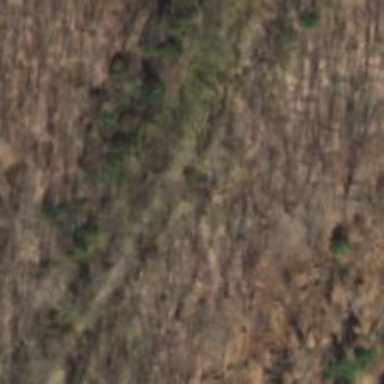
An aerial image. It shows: Abandoned railway.